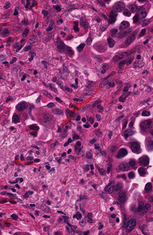
Tumor epithelial tissue: yes
Tumor-associated stroma tissue: yes
Normal tissue: no